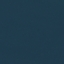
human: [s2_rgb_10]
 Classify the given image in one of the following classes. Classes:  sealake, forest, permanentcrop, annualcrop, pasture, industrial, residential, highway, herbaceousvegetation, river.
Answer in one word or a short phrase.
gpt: SeaLake